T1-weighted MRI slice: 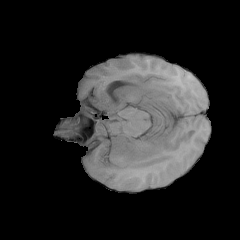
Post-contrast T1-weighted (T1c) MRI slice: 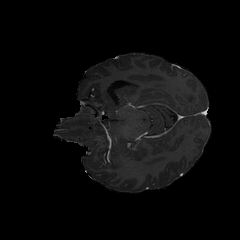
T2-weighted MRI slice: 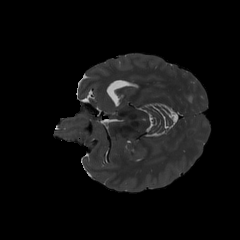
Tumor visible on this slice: no